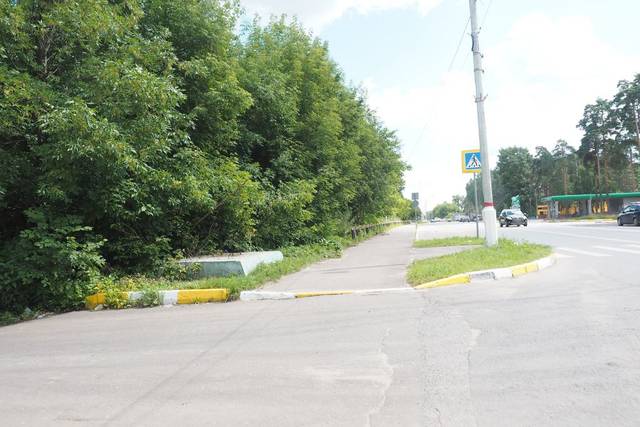
Region: Russia
Coordinates: 55.56, 38.251